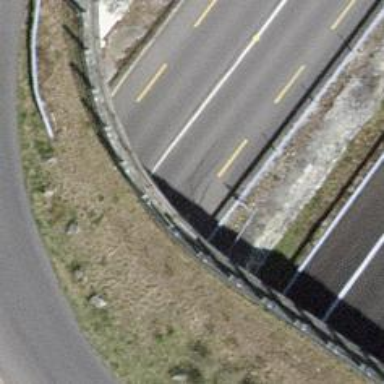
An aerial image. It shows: Primary highway passing through tunnel with dedicated cycle lane.